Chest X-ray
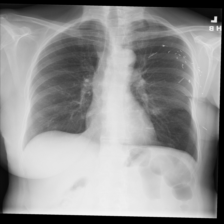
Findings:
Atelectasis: negative
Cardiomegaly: negative
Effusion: negative
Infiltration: negative
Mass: negative
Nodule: negative
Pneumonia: negative
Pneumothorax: negative
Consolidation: negative
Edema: negative
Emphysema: negative
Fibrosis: negative
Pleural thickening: negative
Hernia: negative